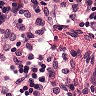
Metastatic tissue present: no